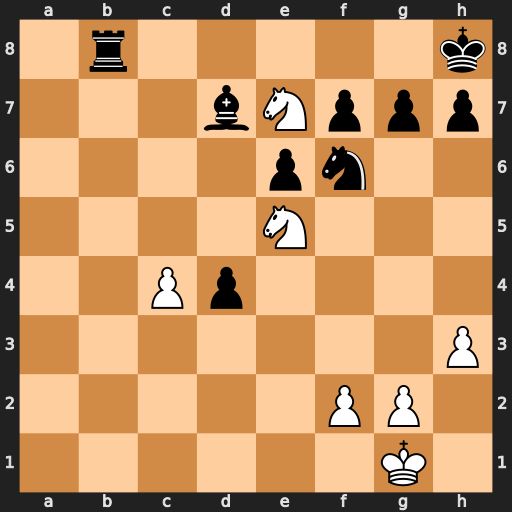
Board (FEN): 1r5k/3bNppp/4pn2/4N3/2Pp4/7P/5PP1/6K1
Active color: w
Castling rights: -
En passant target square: -
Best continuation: Nxf7#